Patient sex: M
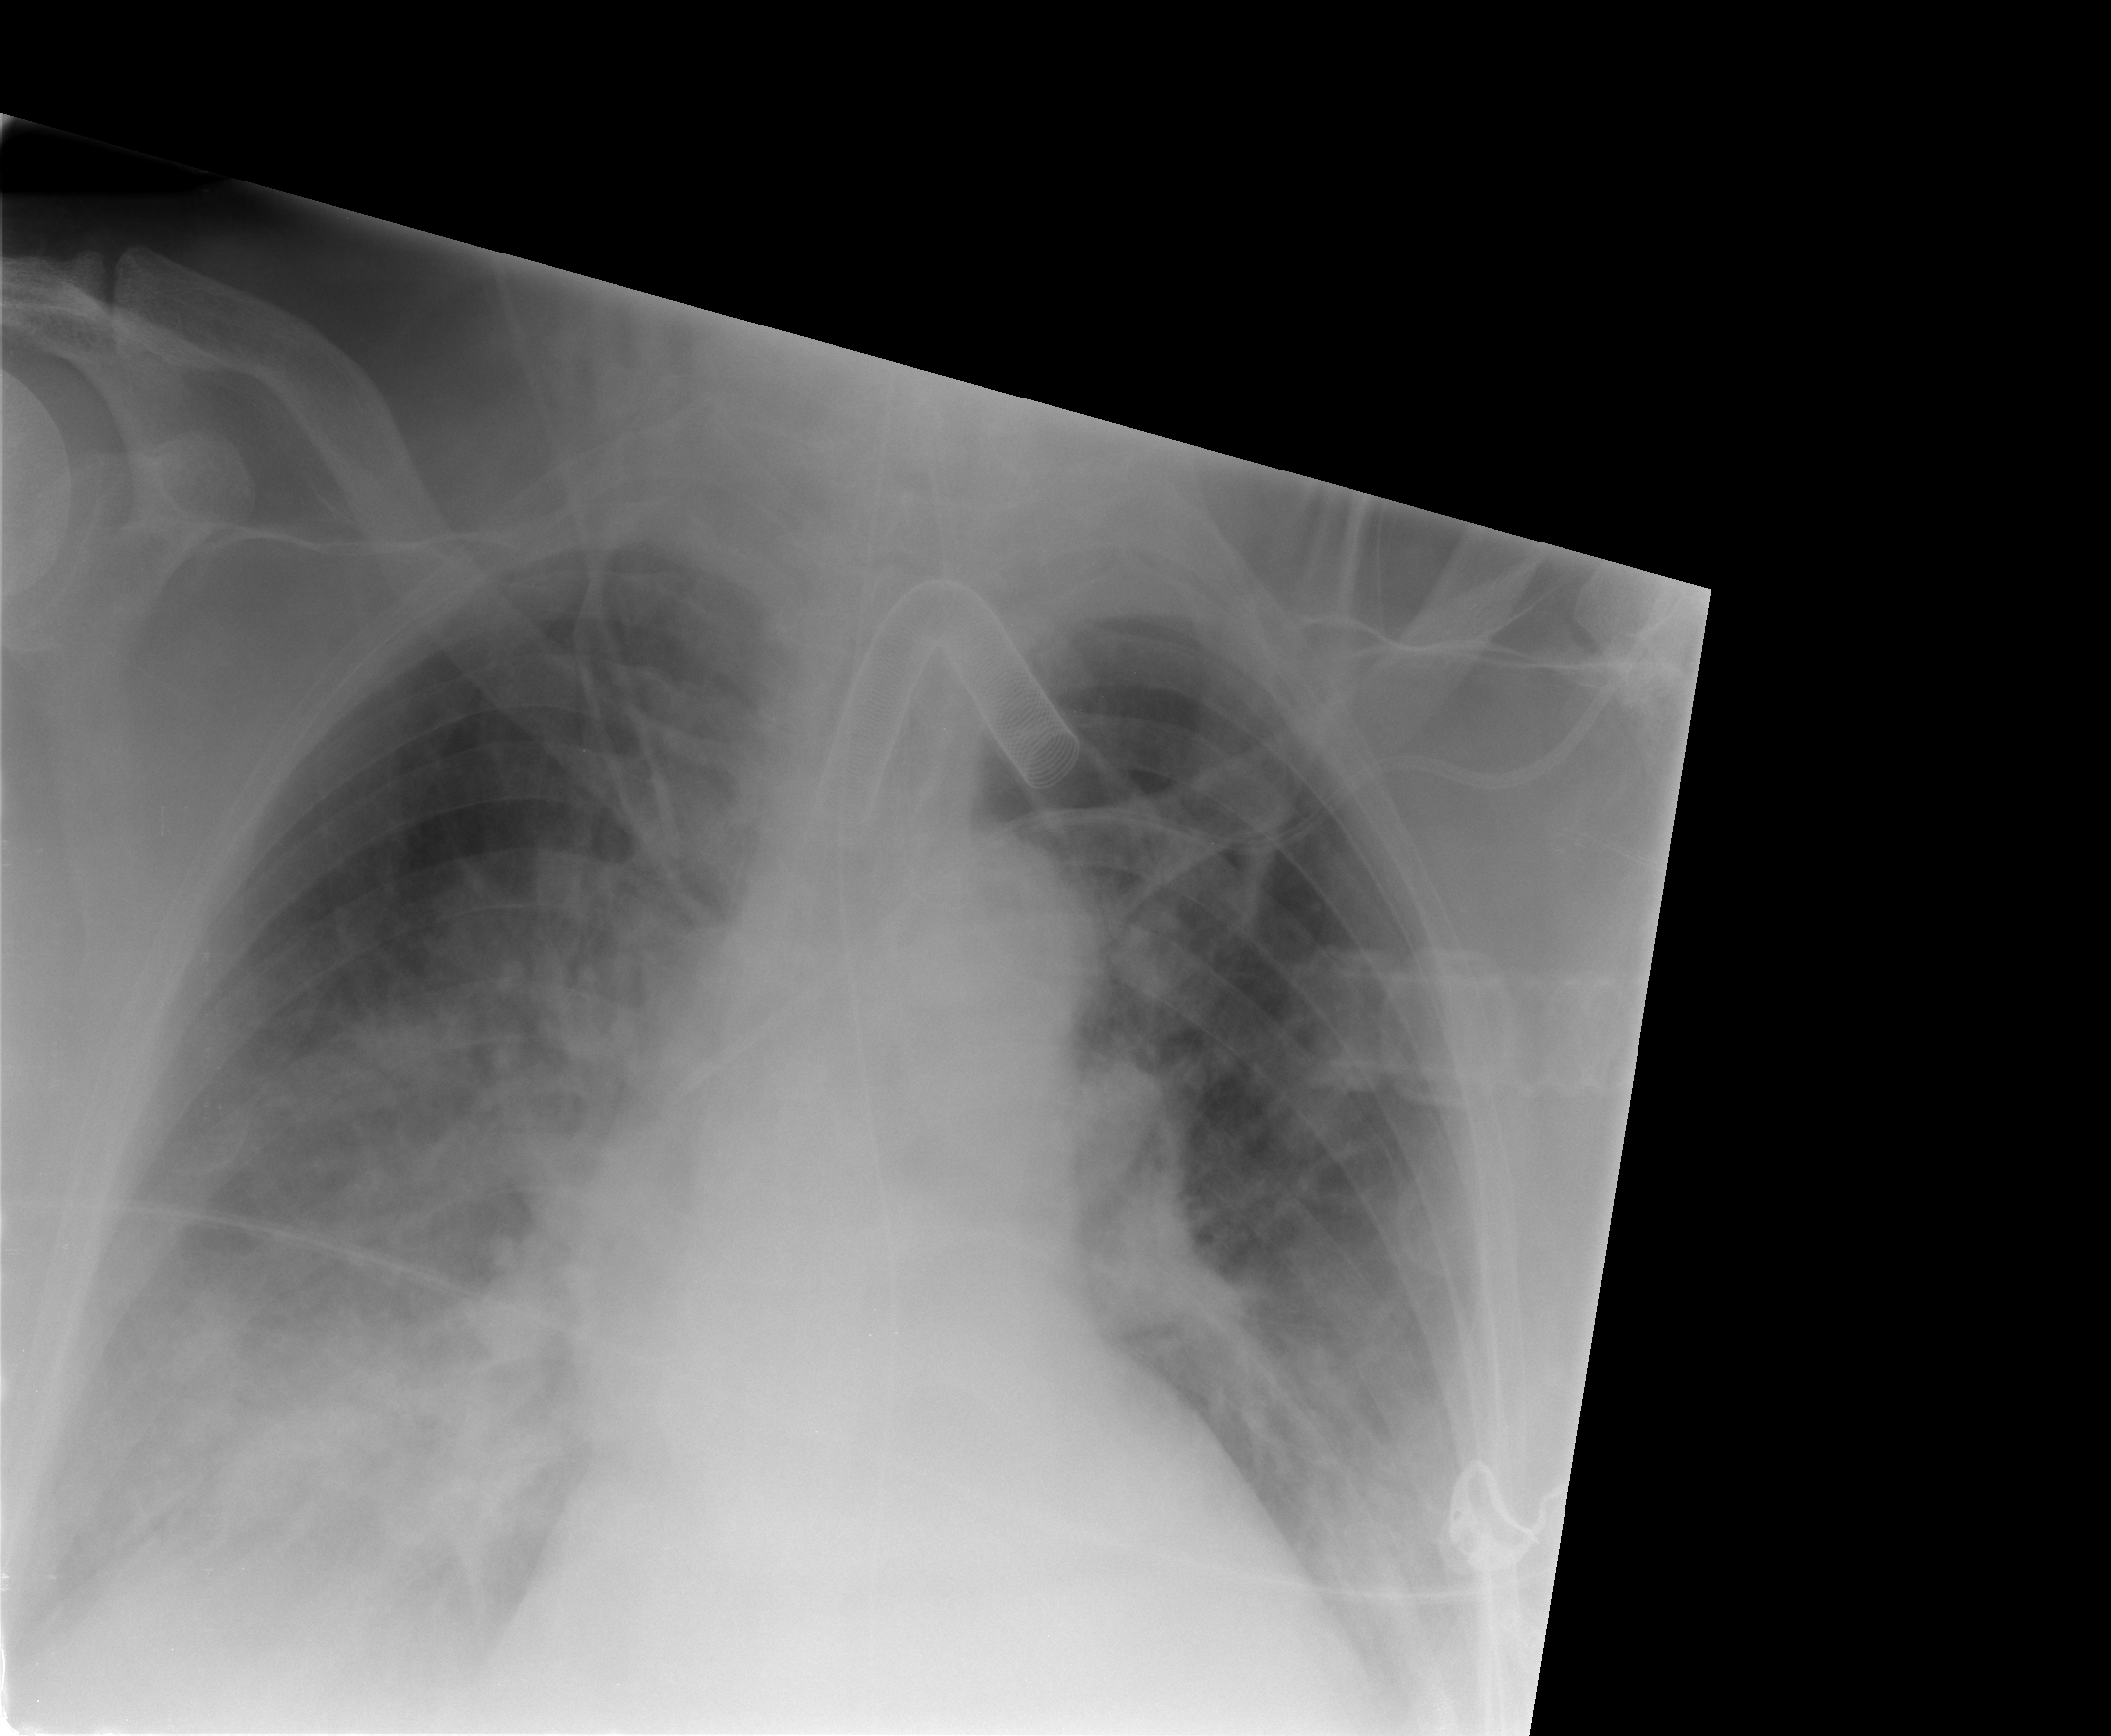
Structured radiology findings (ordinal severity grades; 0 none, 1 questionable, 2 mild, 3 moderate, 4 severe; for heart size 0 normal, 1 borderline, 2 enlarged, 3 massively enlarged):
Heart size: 0
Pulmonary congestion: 2
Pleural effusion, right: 2
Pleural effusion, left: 2
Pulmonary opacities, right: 3
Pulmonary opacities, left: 0
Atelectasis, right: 1
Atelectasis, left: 1